Field crop: tomato
Growth stage: 1
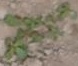
Species: portulaca